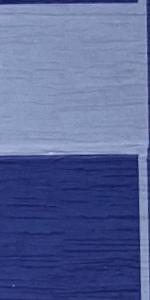
Label: Empty